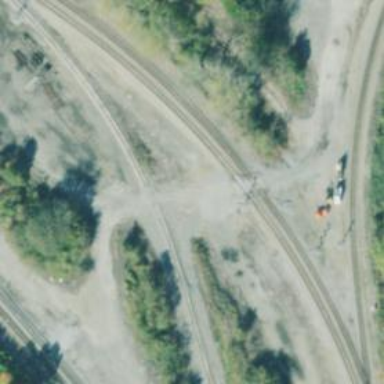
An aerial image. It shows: Level crossing along the railway.